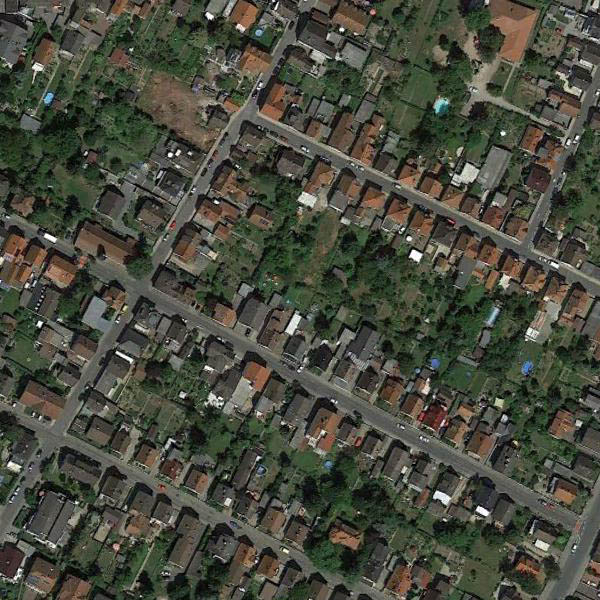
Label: DenseResidential